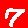
Digit: 7